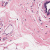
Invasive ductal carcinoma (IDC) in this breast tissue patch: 0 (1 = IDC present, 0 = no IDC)